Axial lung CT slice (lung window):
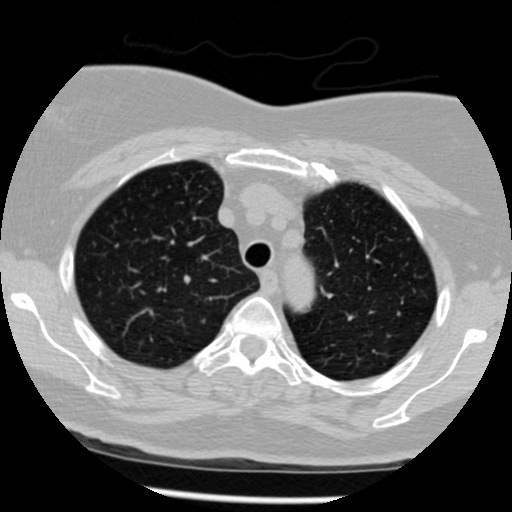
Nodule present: no